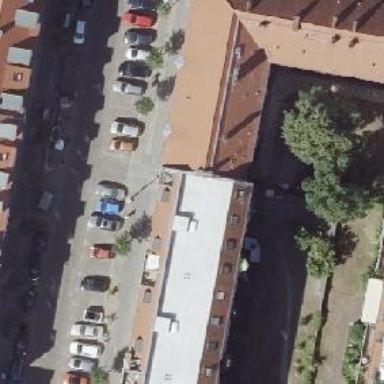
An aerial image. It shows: Parking entrance.